Question: For some reason, my visual studio 2013 MVC project is not working anymore.
When I debug in chrome, it will not open chrome and gives me the following error.
It was working fine for over a year. What is the problem?

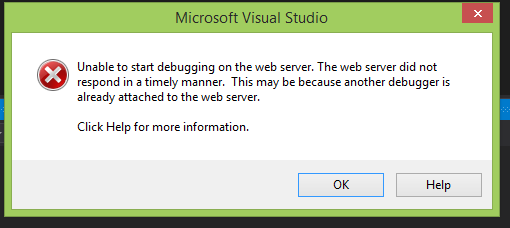
Answer: I was able to find the answer from the following posts:
<URL>
<URL>
also changing the Set Application Defaults for all application pools from
ApplicationPoolIdentity --> LocalSystem.